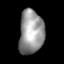
Tissue: skin
Cell type: Others
Senescence score: 0.7352
Nuclear area (px): 1060
Mean DAPI intensity: 151.915